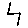
Label: zigzag